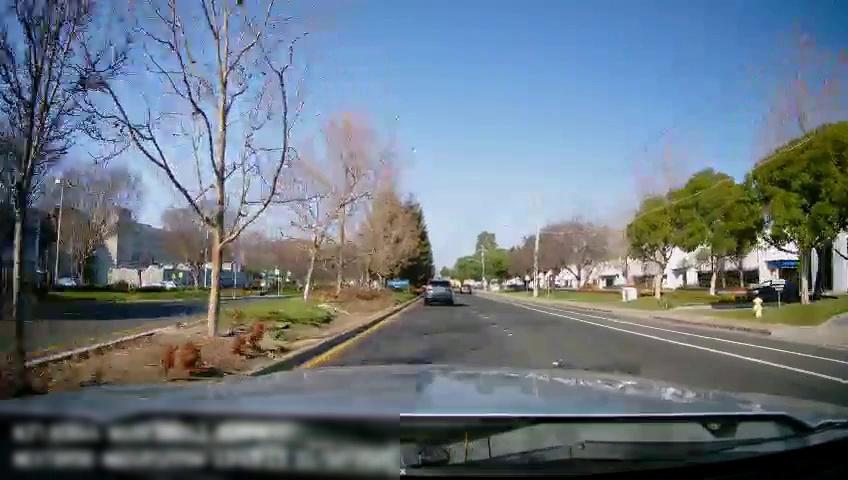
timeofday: Day
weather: Sunny
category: Drivable Space
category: Drivable Space
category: Vehicles | SUV
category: Vehicles | SUV
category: Lanes | Alternate Lane
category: Lanes | Alternate Lane
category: Lanes | Alternate Lane
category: Lanes | Current Lane